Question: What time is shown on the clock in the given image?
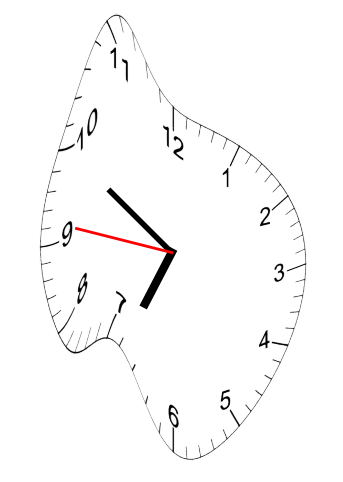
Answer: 06:49:46